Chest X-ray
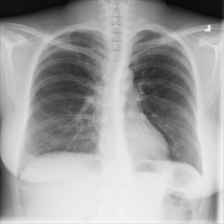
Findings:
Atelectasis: negative
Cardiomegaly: negative
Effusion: negative
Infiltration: negative
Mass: negative
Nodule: negative
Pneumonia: negative
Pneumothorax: negative
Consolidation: negative
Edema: negative
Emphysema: negative
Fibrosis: negative
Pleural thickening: negative
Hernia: negative